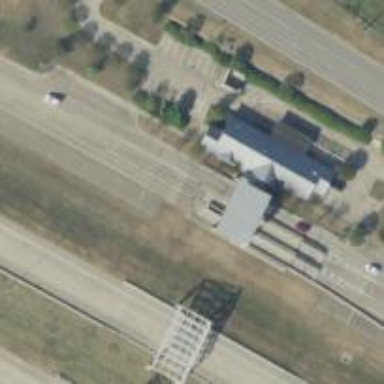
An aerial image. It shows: Toll gantry on the road.